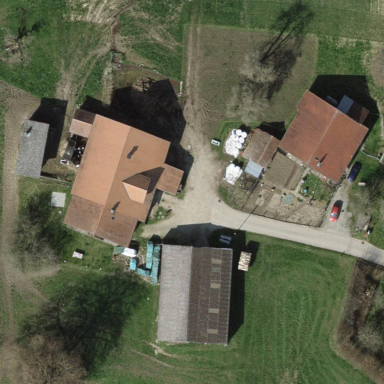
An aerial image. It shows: Farmyard area.